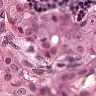
Metastatic tissue present: yes